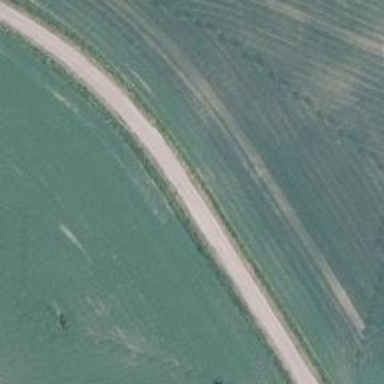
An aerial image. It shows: Unclassified road.